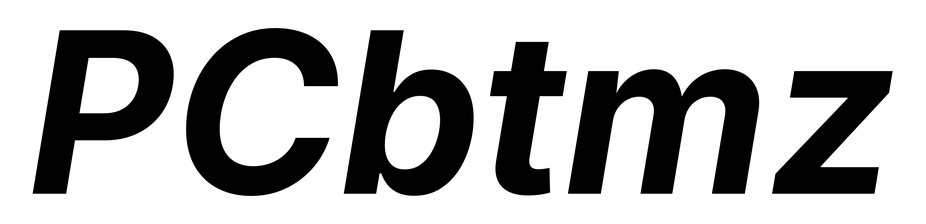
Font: Inter-Italic_Bold_Italic